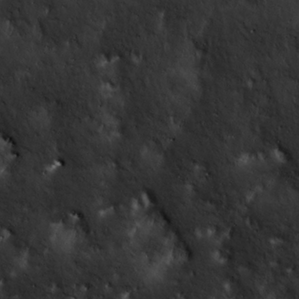
Label: non_frost